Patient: sex M, age 29
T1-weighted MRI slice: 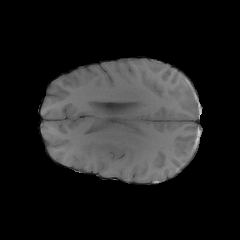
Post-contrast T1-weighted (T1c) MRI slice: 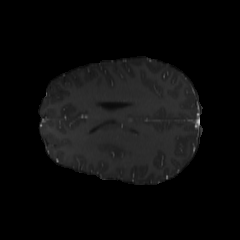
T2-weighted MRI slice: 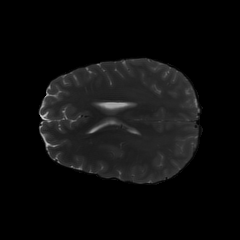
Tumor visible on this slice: no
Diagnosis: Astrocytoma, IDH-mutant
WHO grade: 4